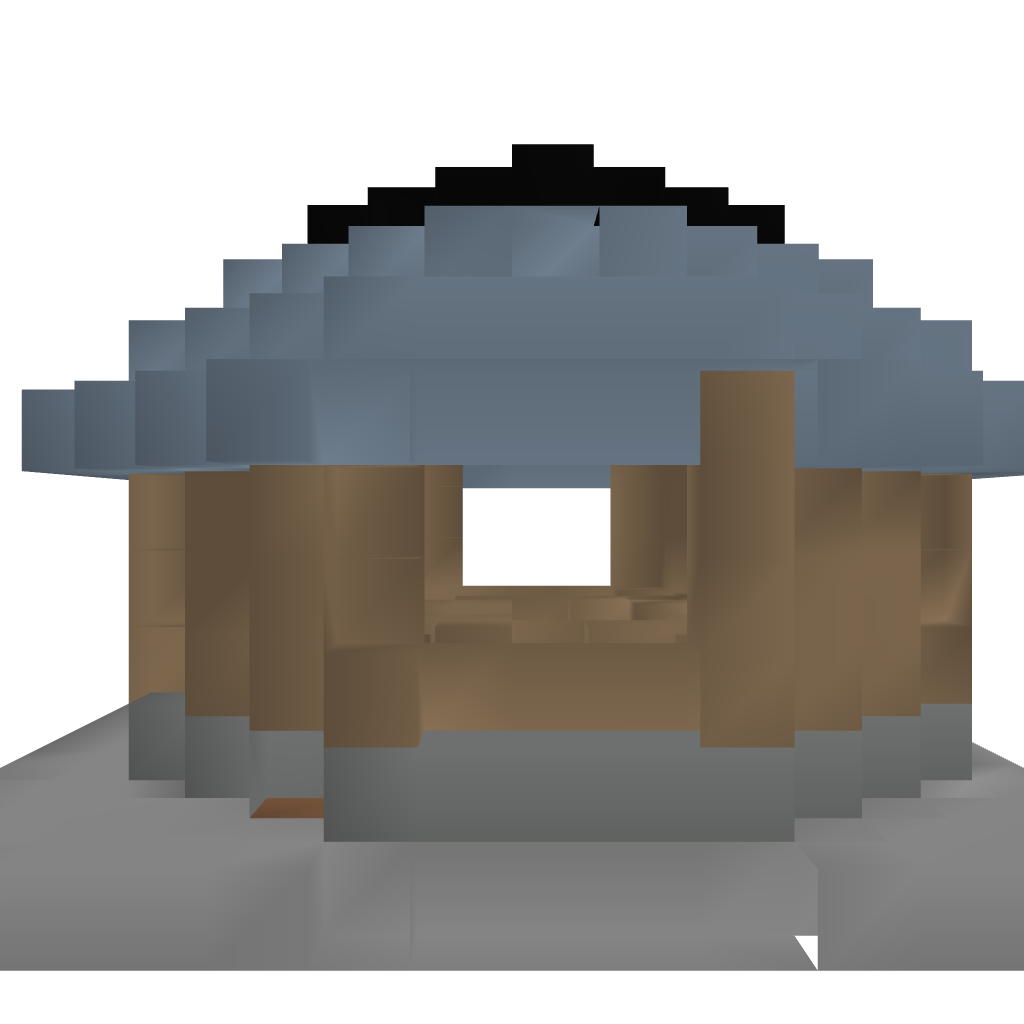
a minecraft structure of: Carnival Game #4 (Ring Toss)